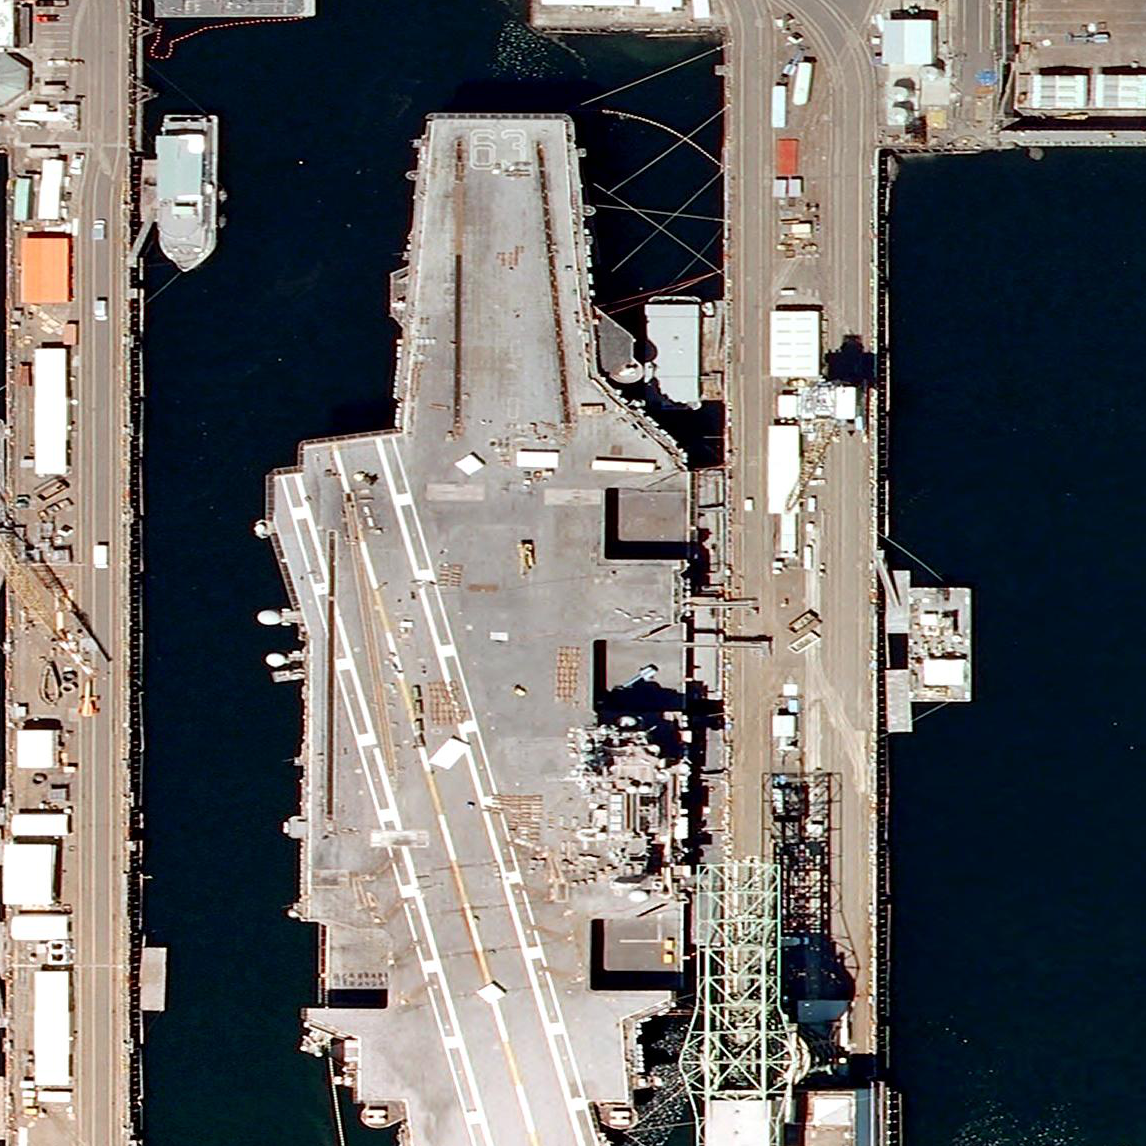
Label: KittyHawk-class_aircraft_carrier